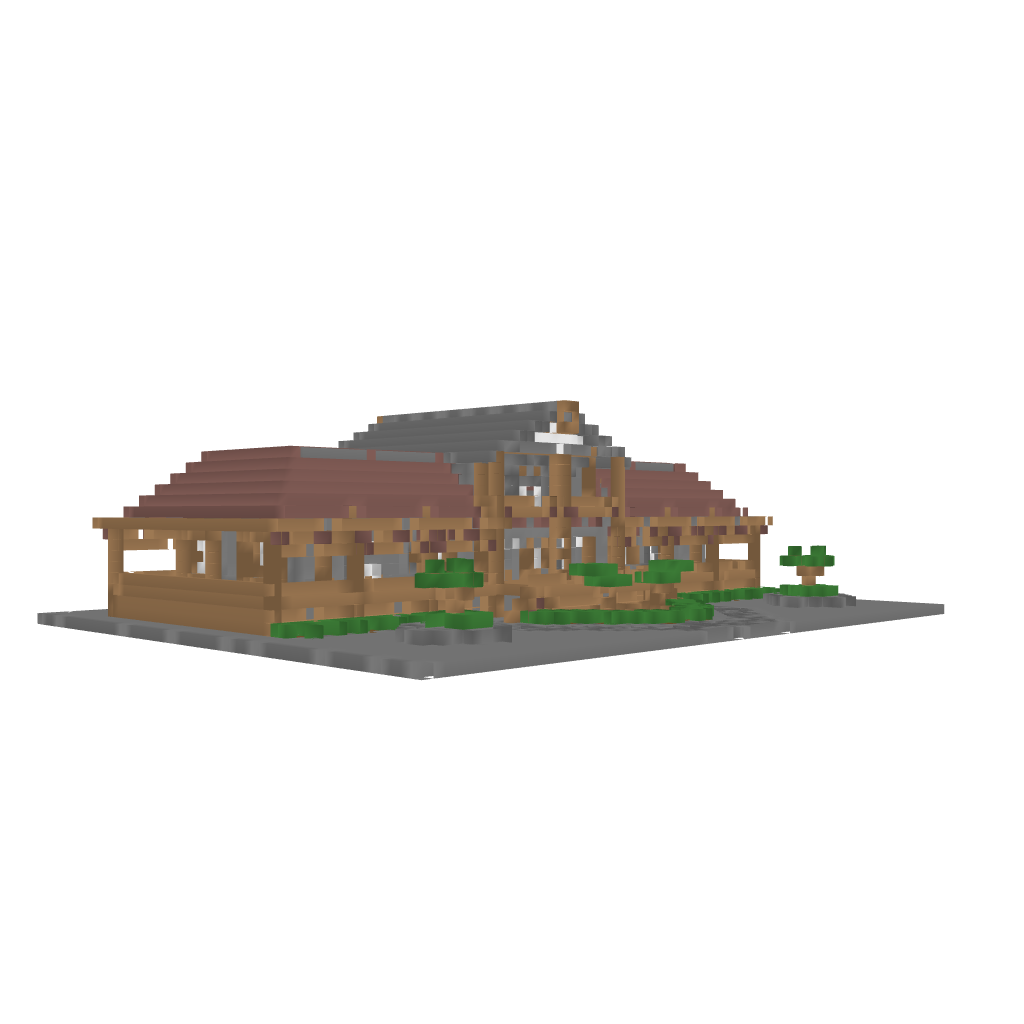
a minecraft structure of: Australian Queenslander House bad low quality